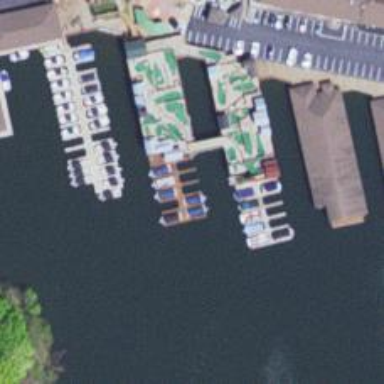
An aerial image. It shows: Pier with mooring facilities.